Question: I have a table for product category that has a hierarchical structure. Each Category_ID may have a number of children determined by their Parent_id. For example Air Fresheners (26) has children 26, 27 and 28 as they have a Parent_id of 25.

I would like to set up a page to drill through the categories with dropdowns. A user would select a level 2 category such as Air Fresheners they would then get a dropdown containing children of the previous selection.
What is the best way to do this? I am considering jQuery and JSON, but there might be a better way.
I have the following GetCategoryChildren method:
'''
public string ThisName { get; set; }
public int ThisHLevel { get; set; }
public IEnumerable<SelectListItem> Children { get; set; }
public GetCategoryChildren(int category_ID)
{
var rep = new Product_CategoryRepository();
Children = rep.All.Where(x => x.Parent_id == category_ID).ToList()
.Select(x => new SelectListItem
{
Text = x.Name,
Value = x.Category_ID.ToString()
});
ThisName = rep.All.Where(x => x.Category_ID == category_ID)
.FirstOrDefault().Name;
ThisHLevel = rep.All.Where(x => x.Category_ID == category_ID)
.FirstOrDefault().HLevel;
}
'''
Lend me your brains.
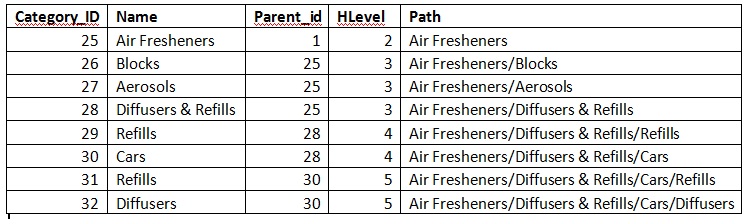
Answer: Take a look at <URL>
The <URL> does the trick.